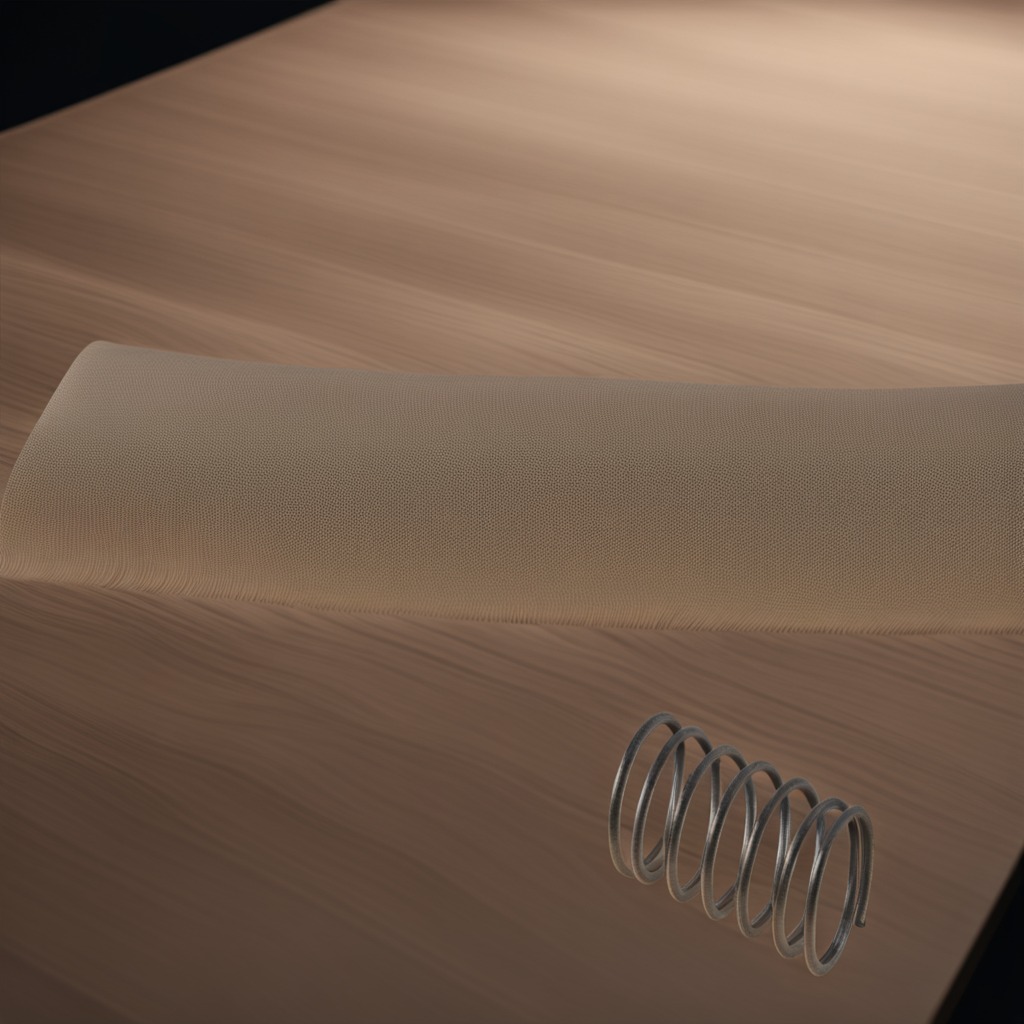
A coiled metal spring lies on the wooden table.